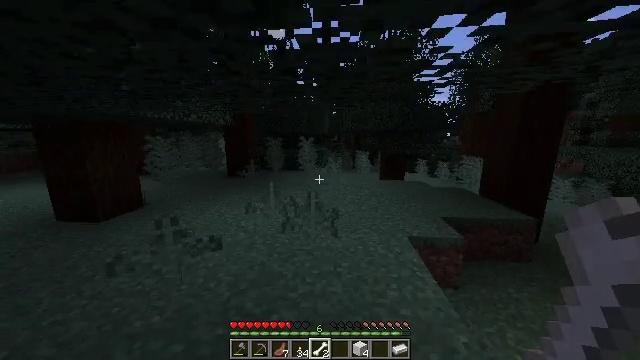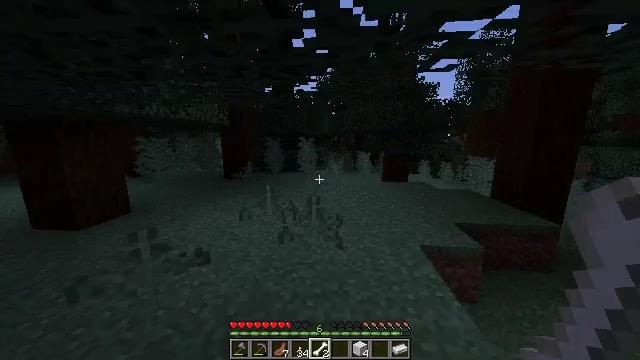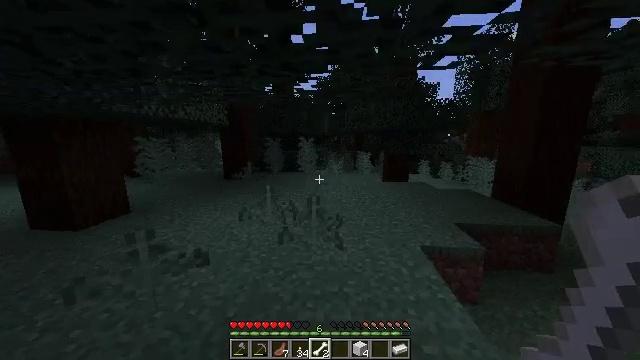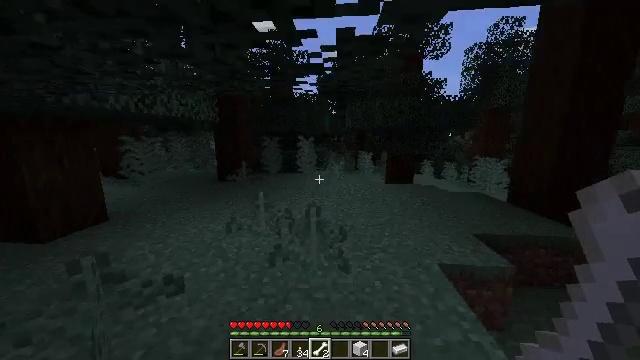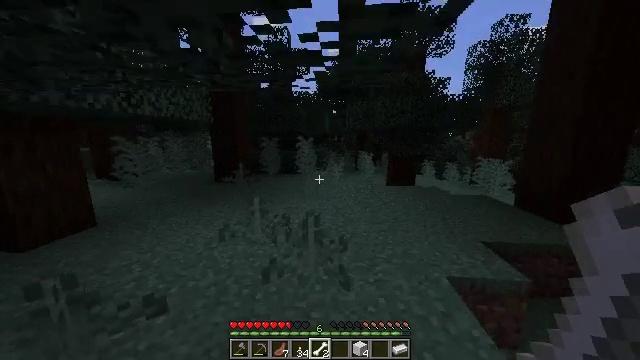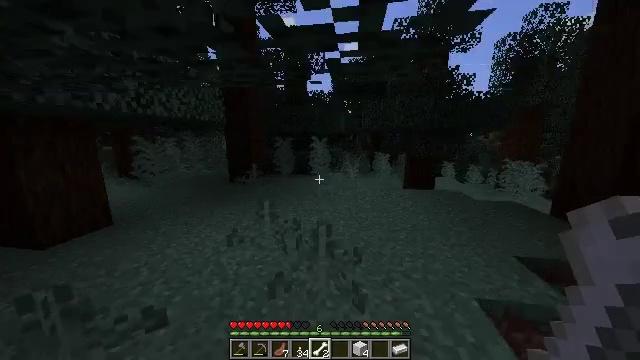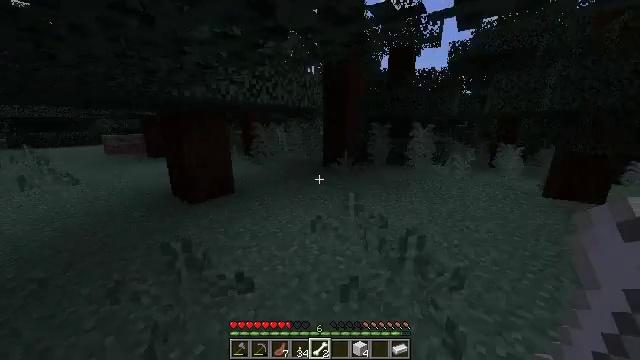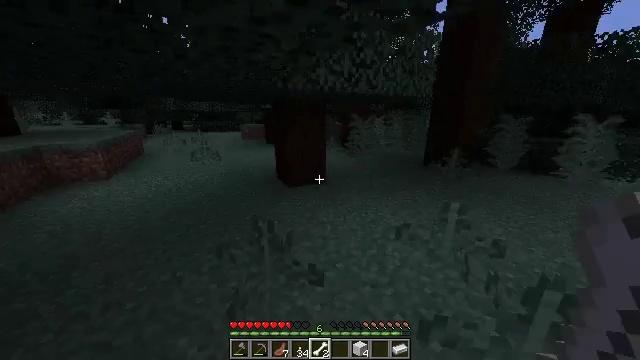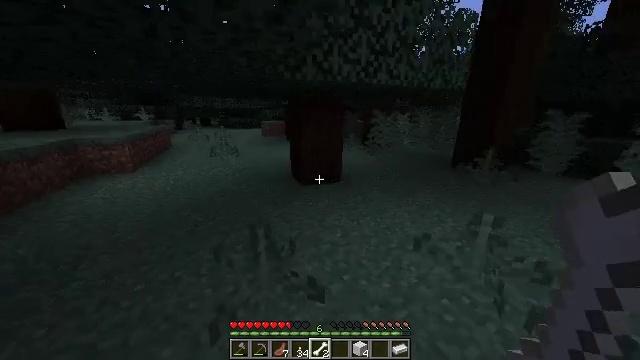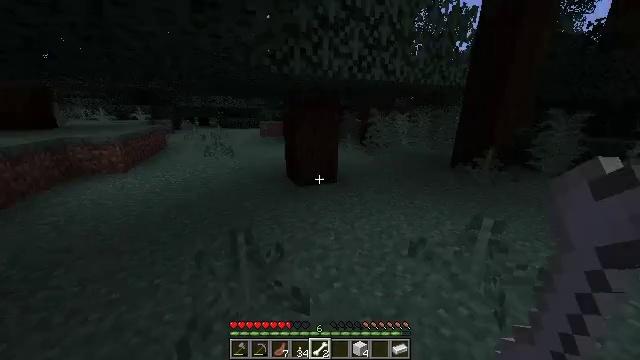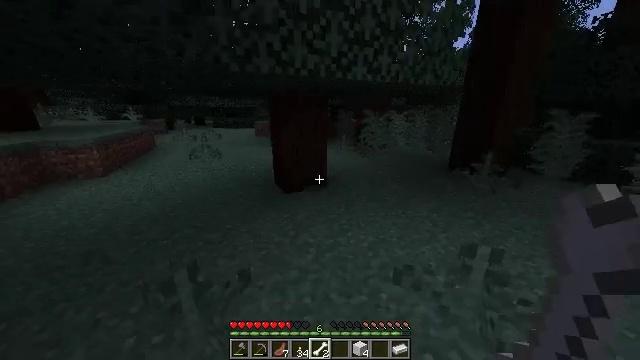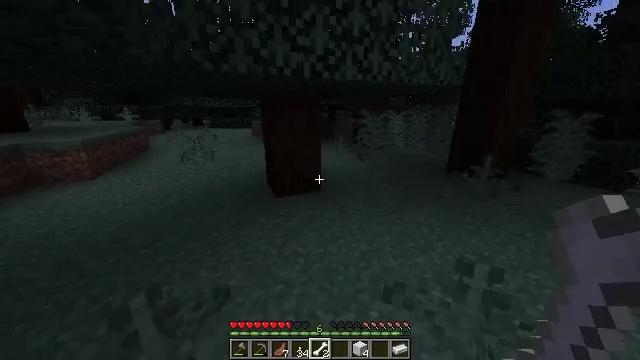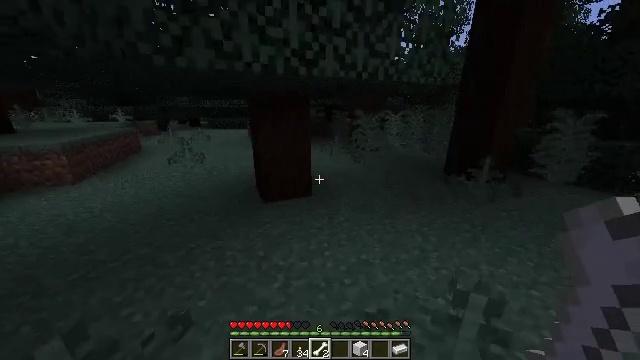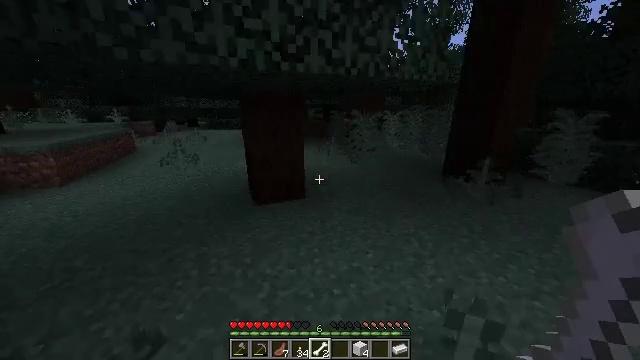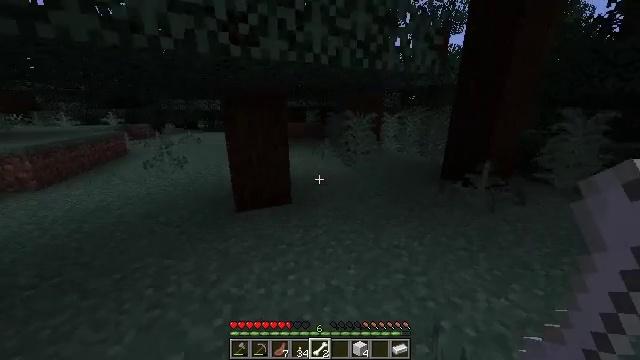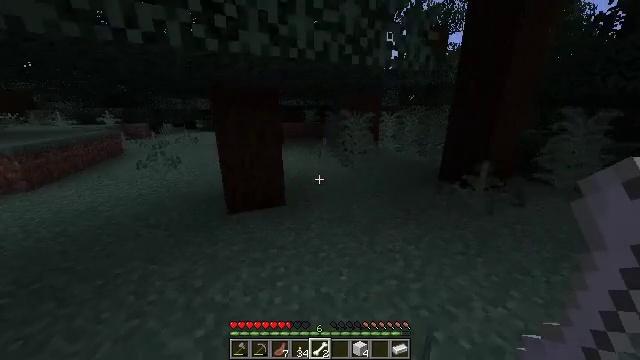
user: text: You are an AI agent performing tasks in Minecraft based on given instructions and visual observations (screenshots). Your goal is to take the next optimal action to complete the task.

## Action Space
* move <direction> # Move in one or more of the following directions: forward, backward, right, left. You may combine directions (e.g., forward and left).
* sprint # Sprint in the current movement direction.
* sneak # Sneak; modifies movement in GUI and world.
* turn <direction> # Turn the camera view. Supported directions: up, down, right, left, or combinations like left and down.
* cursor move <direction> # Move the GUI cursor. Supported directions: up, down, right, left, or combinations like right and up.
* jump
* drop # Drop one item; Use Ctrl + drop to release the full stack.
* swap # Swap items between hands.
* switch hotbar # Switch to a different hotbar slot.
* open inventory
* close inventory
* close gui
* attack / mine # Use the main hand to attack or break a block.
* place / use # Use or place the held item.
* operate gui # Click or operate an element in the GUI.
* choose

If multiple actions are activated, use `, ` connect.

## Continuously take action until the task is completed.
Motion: motion action
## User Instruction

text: Mine the large fern from the ground.
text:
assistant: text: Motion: move forward
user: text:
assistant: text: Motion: move forward
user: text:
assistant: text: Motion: move forward
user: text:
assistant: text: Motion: move forward
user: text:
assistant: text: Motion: move forward, turn left
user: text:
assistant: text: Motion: move forward, turn left and down
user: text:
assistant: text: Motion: move forward, turn left and down
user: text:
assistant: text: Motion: move forward and move right, turn left
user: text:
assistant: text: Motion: move forward and move right
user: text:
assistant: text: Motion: move forward and move right
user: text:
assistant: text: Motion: move forward and move right
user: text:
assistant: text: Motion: move forward and move right
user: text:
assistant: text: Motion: move forward and move right
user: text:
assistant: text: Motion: move forward and move right
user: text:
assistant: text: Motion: move forward and move right
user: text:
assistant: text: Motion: move forward and move right
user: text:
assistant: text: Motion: move forward
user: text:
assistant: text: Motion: move forward
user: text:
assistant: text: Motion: move forward
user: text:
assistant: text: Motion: move forward
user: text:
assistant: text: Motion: move forward
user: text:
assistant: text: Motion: move forward
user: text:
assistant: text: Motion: move forward
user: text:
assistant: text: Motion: move forward
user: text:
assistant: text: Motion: move forward, turn left
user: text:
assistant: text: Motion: move forward, turn left
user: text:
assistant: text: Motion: move forward
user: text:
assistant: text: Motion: move forward
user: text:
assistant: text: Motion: move forward
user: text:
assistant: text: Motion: move forward